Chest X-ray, AP view. Patient: 26 years old, sex F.
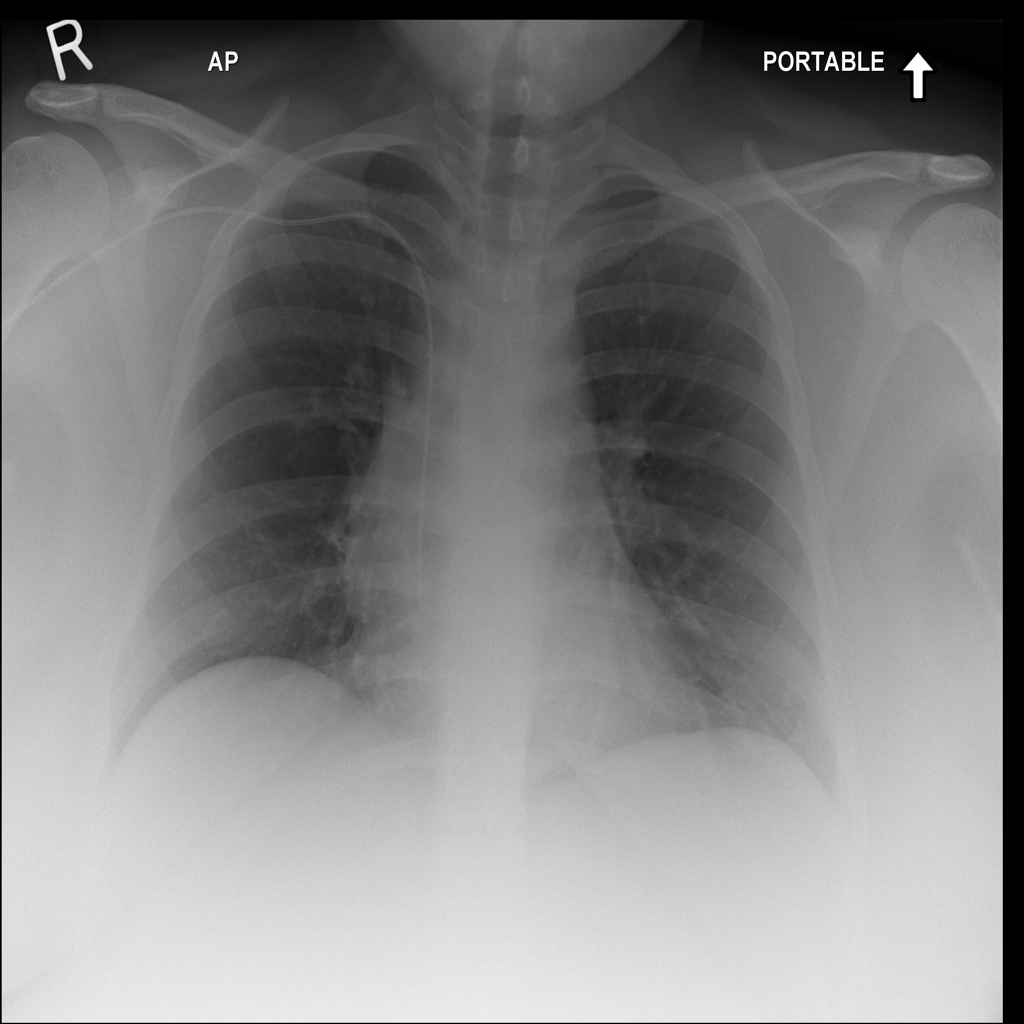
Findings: No Finding